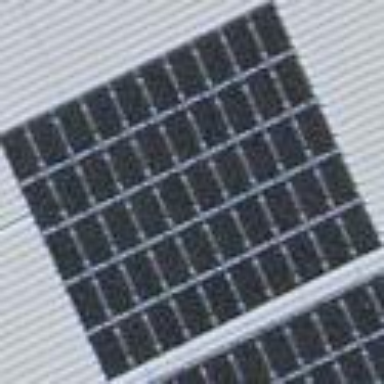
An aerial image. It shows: Solar photovoltaic panel generator.